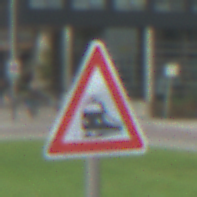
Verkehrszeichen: Bahnuebergang
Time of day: MorningAfternoon
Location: Outdoor (Urban)
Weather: PartlyCloudy
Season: NotSpecified
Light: Natural